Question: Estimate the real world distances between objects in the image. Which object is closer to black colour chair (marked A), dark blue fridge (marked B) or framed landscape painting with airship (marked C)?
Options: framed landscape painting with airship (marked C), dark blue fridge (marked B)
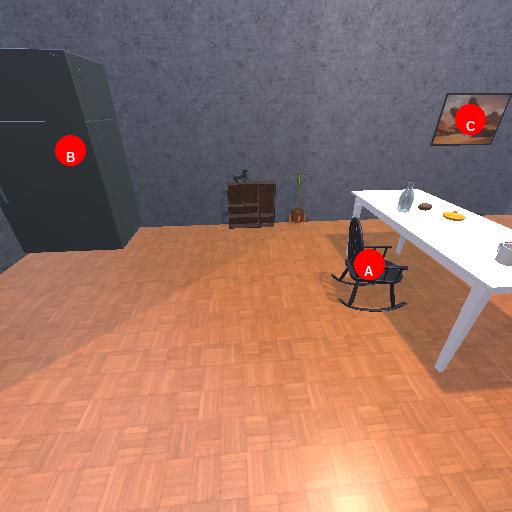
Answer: framed landscape painting with airship (marked C)